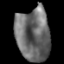
Tissue: lung
Cell type: Epithelial cells
Senescence score: 0.2261
Nuclear area (px): 1765
Mean DAPI intensity: 108.411